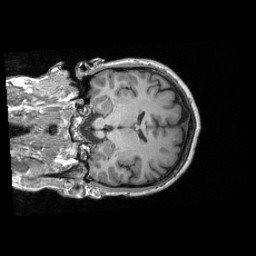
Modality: T1w
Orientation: coronal
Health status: healthy
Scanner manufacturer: siemens
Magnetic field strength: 3 T
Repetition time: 2.3 s
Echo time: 0.00287 s